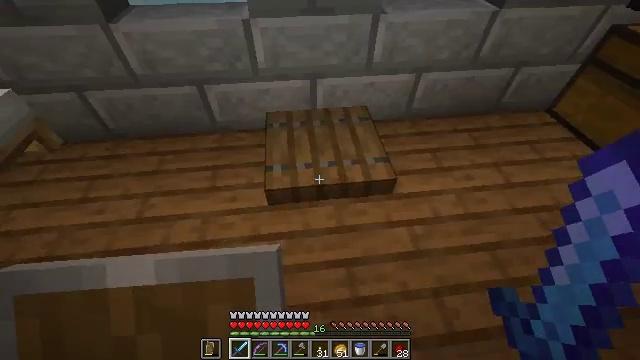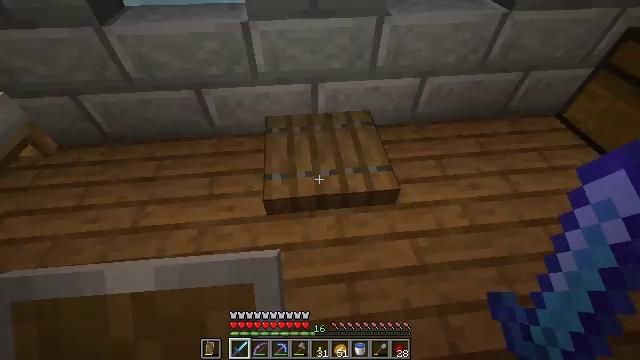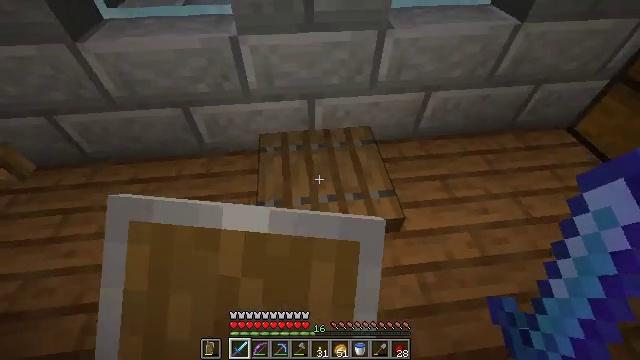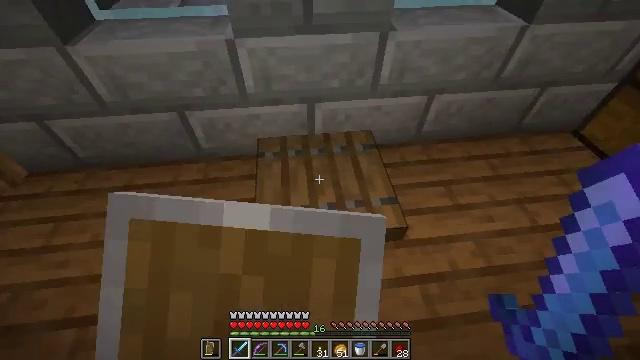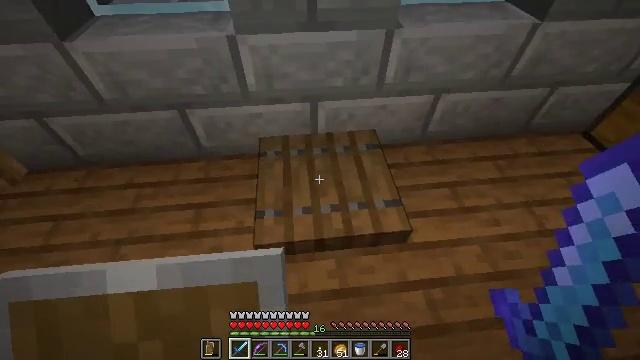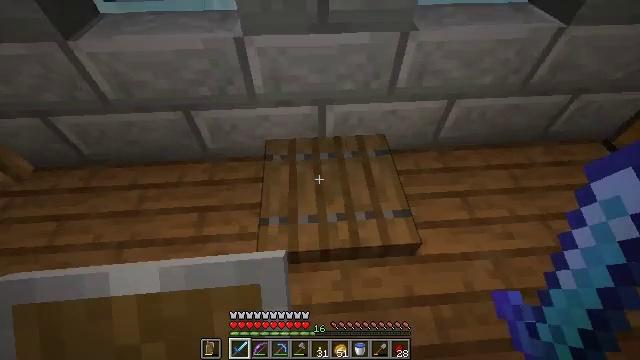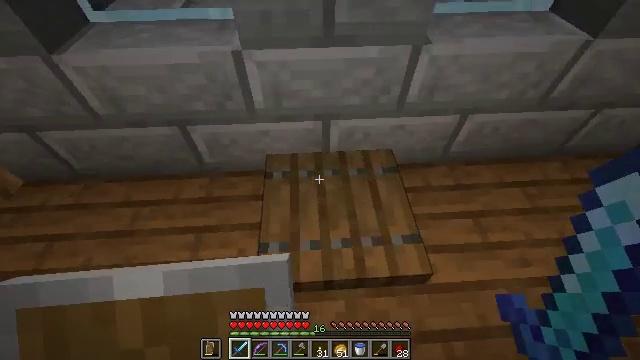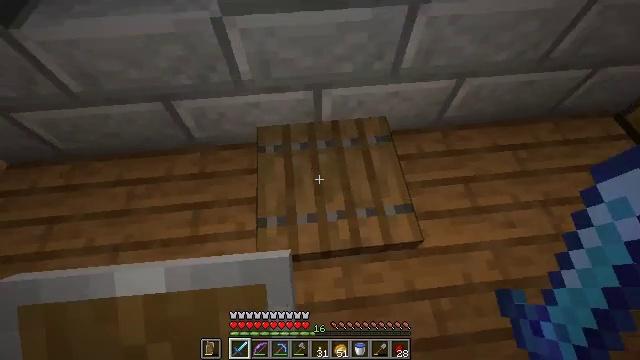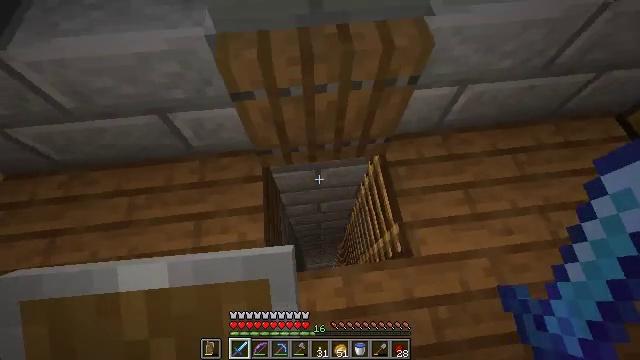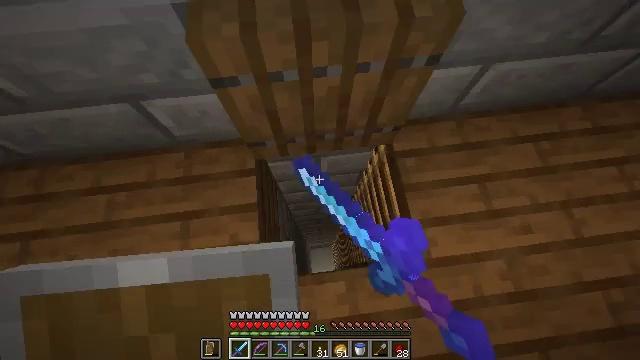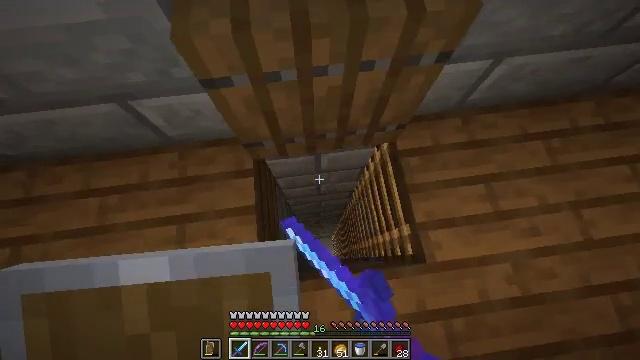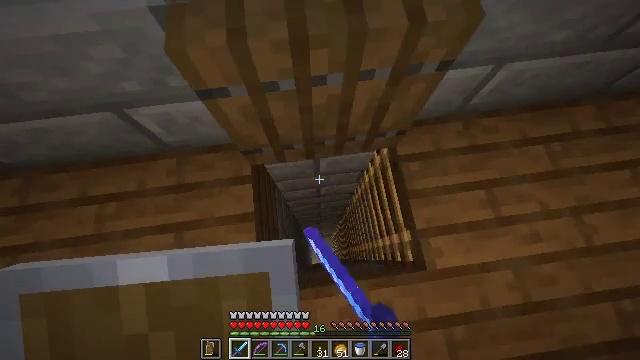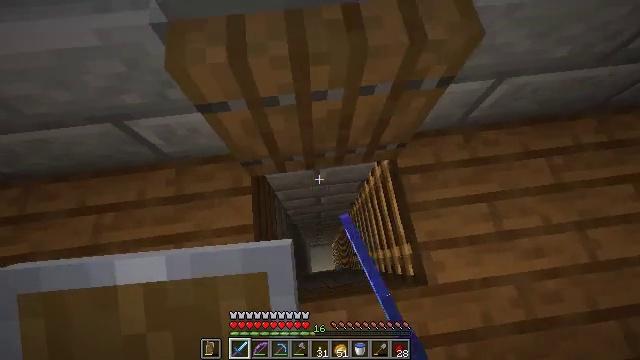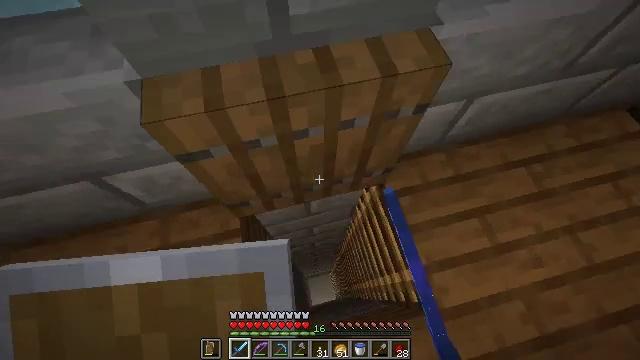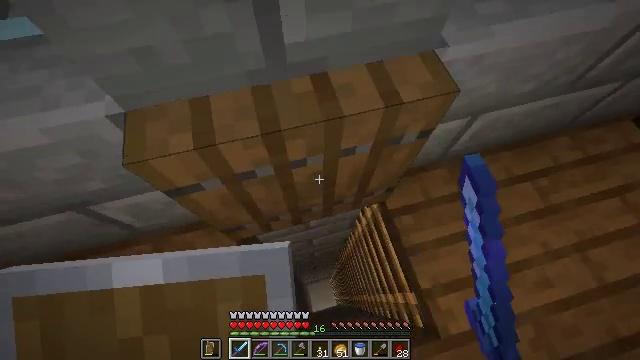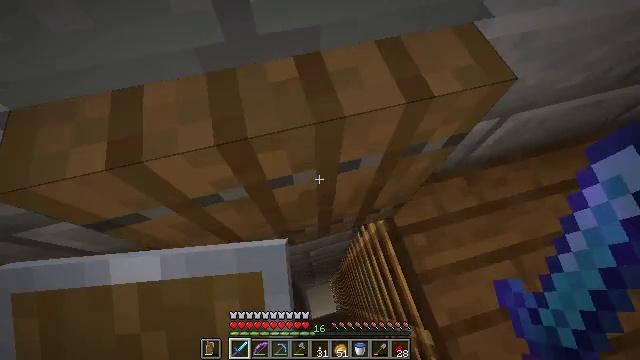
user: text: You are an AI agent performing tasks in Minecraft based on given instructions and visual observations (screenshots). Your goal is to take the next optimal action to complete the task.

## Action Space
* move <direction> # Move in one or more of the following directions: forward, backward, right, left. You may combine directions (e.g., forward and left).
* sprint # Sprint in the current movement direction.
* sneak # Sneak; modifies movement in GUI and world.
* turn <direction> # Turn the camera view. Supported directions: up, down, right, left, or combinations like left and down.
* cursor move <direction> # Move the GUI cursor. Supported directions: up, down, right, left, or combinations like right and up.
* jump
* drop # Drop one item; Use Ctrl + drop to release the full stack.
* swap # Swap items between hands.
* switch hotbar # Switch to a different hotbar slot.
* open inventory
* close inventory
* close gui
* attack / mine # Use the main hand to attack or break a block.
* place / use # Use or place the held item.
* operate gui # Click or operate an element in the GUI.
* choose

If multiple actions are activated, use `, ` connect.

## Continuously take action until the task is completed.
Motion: motion action
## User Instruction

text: Combine materials at the crafting table to get an observer.
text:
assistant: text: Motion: move forward
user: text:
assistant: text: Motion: move forward, use / place
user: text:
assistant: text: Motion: use / place
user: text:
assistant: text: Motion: no_op
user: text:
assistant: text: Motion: move forward, turn left
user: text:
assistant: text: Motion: move forward
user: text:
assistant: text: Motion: move forward, turn right and down
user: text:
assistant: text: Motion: move forward, turn down, use / place
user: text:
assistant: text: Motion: turn down, use / place
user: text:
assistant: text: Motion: turn down
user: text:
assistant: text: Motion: no_op
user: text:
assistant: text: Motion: turn up
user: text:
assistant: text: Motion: move forward, turn right and up
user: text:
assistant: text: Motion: move forward
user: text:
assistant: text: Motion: move forward
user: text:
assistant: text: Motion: move forward
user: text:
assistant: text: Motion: turn left and down
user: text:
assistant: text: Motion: turn left and down
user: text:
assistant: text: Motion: turn left and down
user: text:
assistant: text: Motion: turn left and down
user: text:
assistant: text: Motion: turn left and down
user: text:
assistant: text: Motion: turn left and down
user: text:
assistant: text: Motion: turn left and down
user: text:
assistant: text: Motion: no_op
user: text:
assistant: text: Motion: no_op
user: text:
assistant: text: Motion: turn left
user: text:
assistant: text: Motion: move forward, turn left
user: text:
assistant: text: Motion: move forward
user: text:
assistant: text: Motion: no_op
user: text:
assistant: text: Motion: no_op